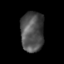
Tissue: skin
Cell type: Epithelial cells
Senescence score: 0.2736
Nuclear area (px): 918
Mean DAPI intensity: 78.218